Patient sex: F
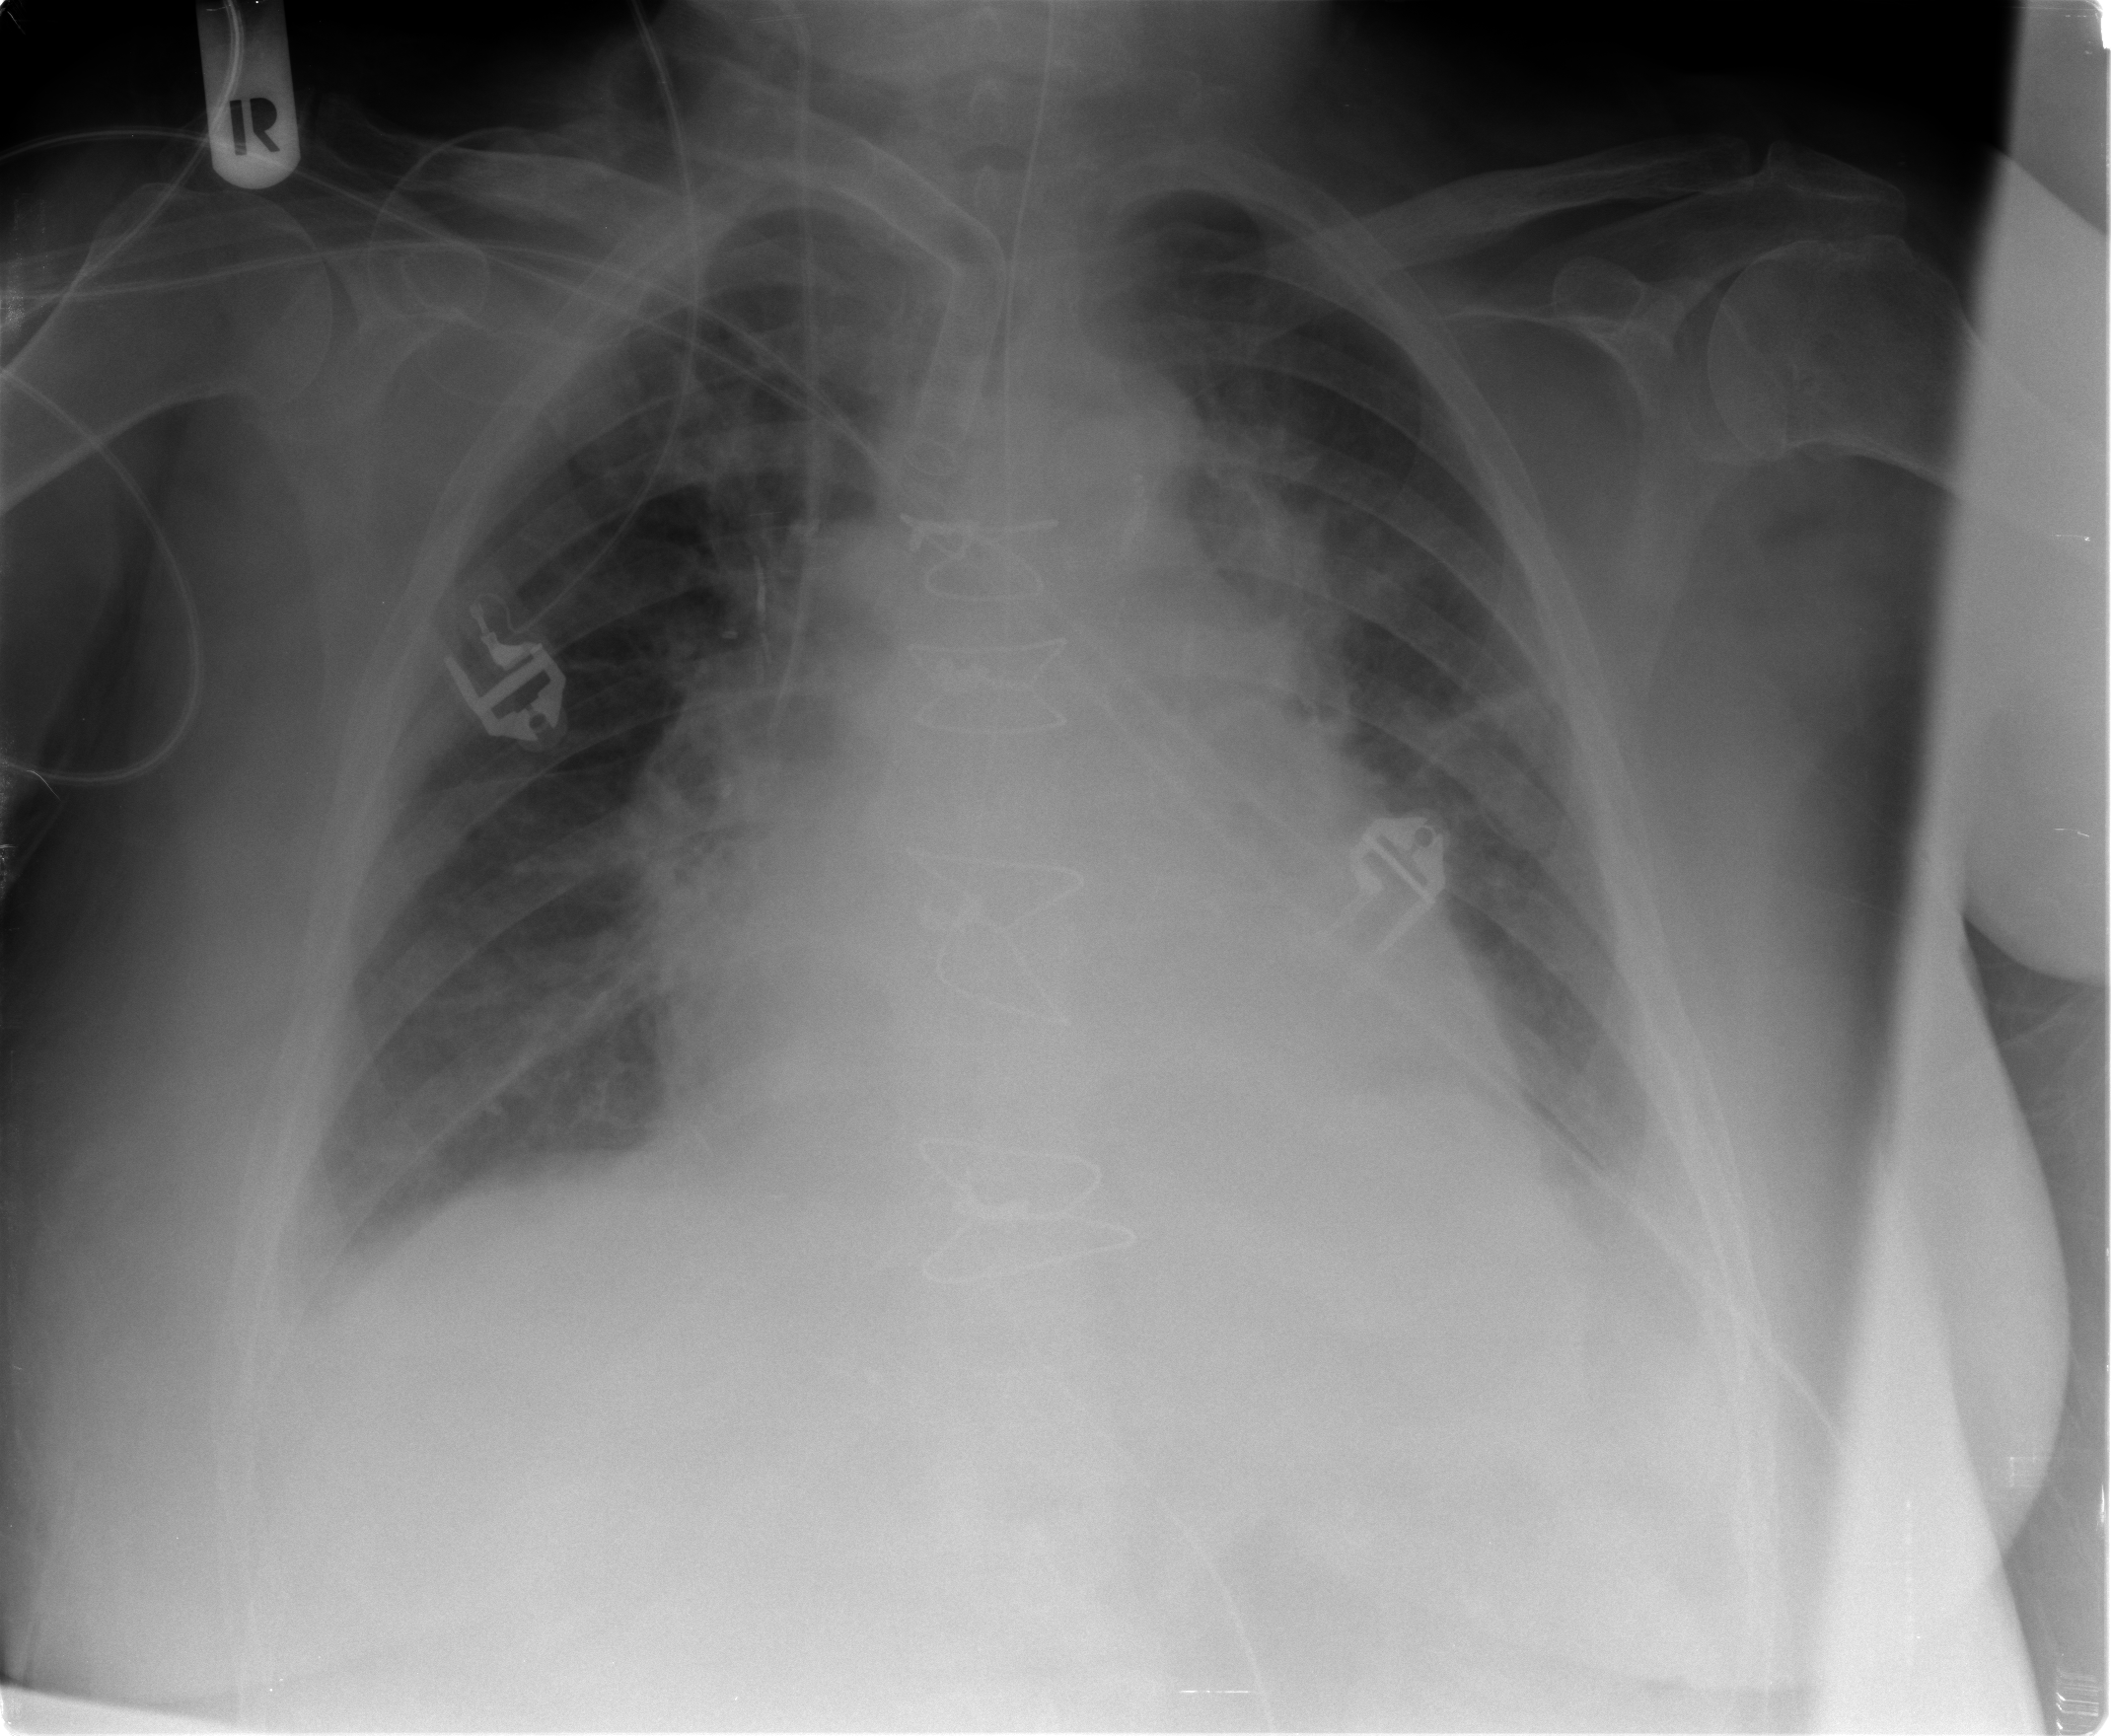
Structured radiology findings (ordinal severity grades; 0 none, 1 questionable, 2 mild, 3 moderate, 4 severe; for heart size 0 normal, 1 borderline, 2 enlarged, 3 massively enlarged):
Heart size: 3
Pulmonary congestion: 3
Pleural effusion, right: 1
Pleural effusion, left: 1
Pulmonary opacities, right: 0
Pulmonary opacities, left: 0
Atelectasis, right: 2
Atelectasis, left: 2